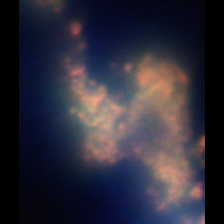
Taxon: Unknown_full_image
Group: Unknown